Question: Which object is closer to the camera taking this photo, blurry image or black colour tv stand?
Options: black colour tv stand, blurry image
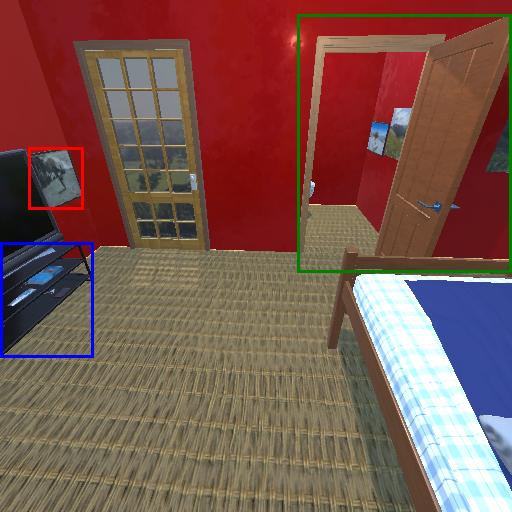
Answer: black colour tv stand